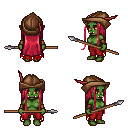
a pixel art fantasy rpg character, female body template, orc, green skin, red tattered cape, red pants, ruby red extra-long hairstyle, leather cap, cloth bracers, spear, four views (front, back, left, right), 2x2 character sprite sheet, small pixel art, hard edges, no anti-aliasing